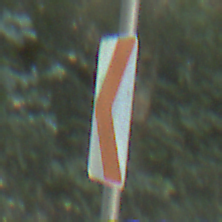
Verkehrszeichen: RichtungstafelnInKurvenKleinRechts
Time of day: MorningAfternoon
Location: Outdoor (Nature)
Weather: Clear
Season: NotSpecified
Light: Natural